Question: What is the value of this measurement?
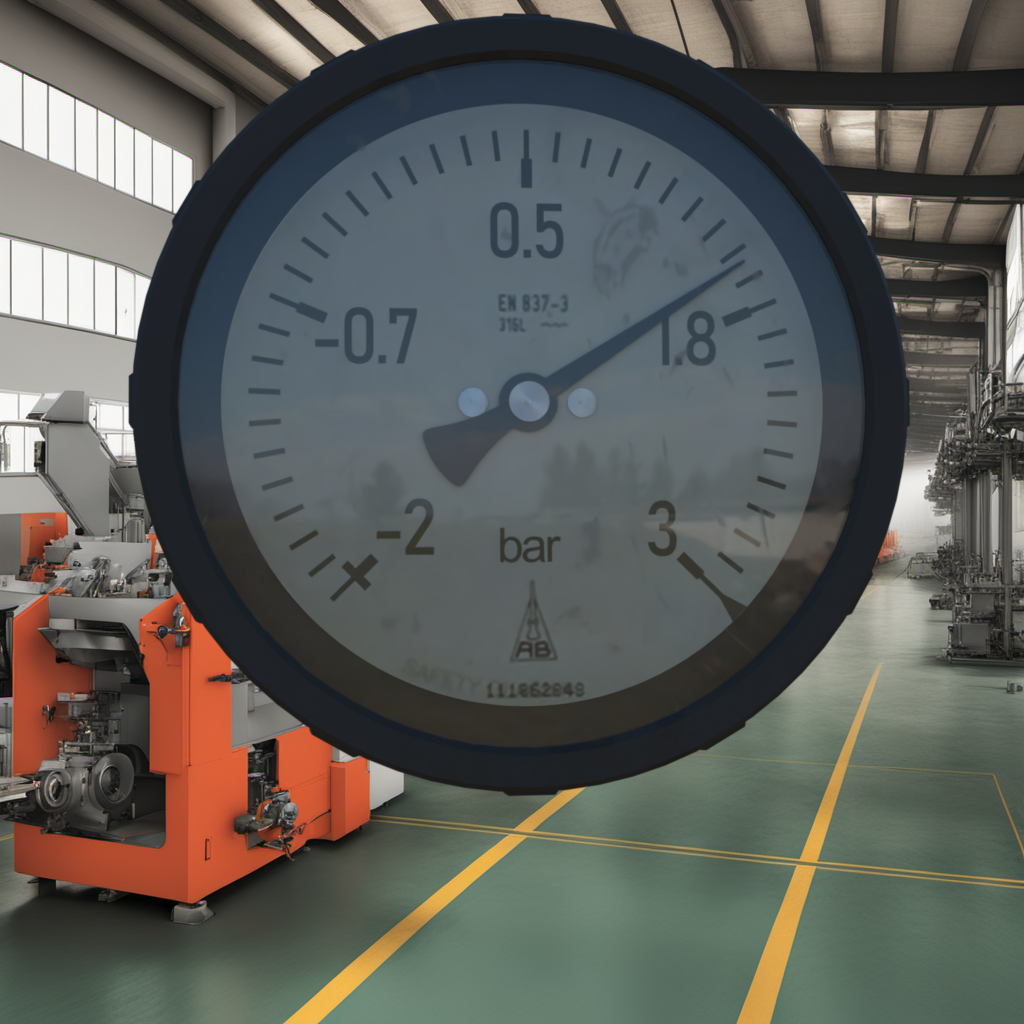
Answer: The result is 1.58
Question: What is the range of this measurement?
Answer: The range is from -2 to 3
Question: What is the minimum and maximum value range of the measurement in the image?
Answer: The minimum value is -2 and the maximum value is 3